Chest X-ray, AP view. Patient: 56 years old, sex F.
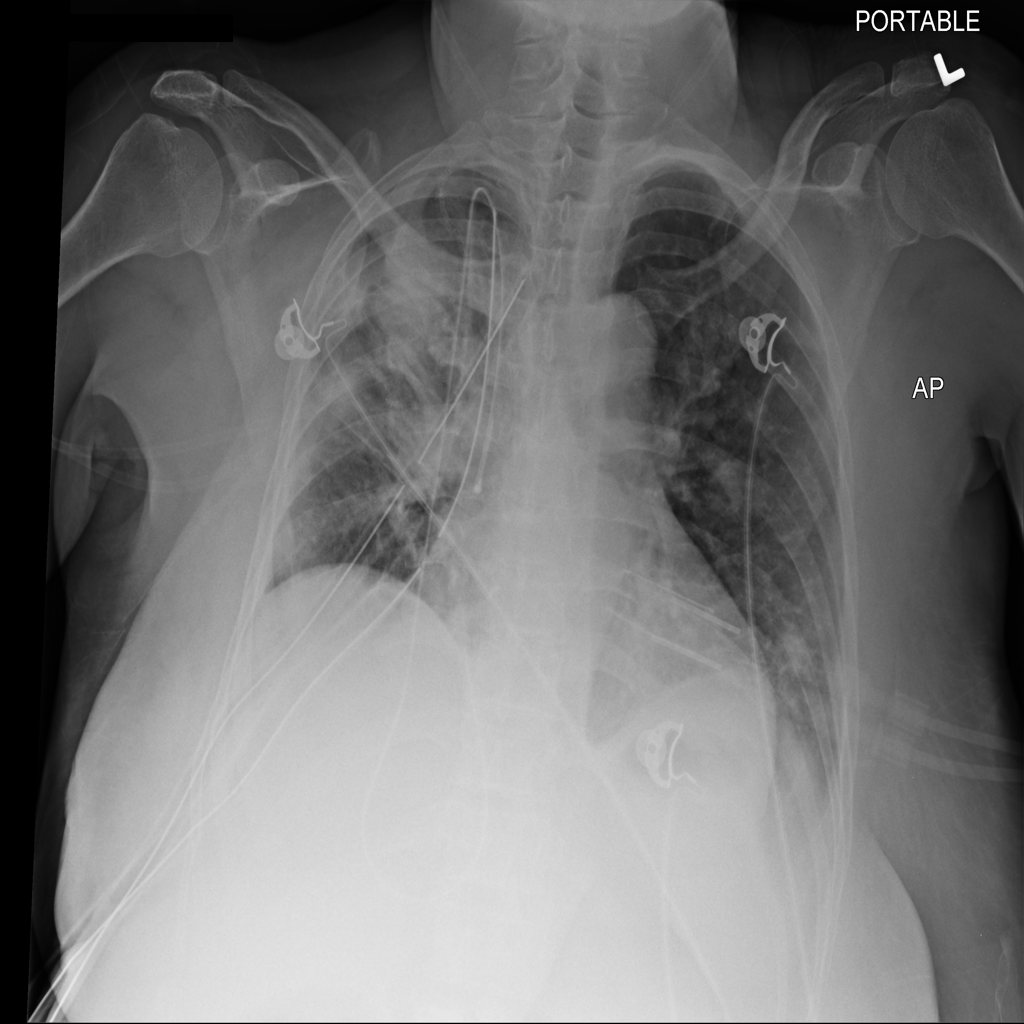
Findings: Effusion, Infiltration, Mass, Nodule